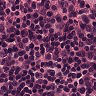
Metastatic tissue present: no